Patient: sex F, age 77
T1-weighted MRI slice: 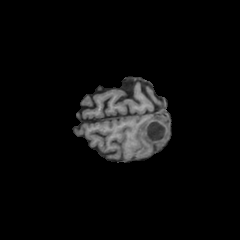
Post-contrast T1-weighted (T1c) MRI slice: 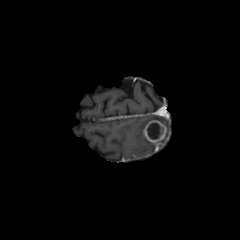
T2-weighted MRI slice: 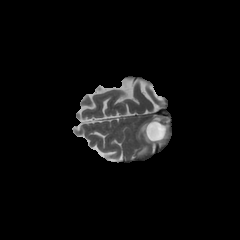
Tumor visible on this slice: yes
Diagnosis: Glioblastoma, IDH-wildtype
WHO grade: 4